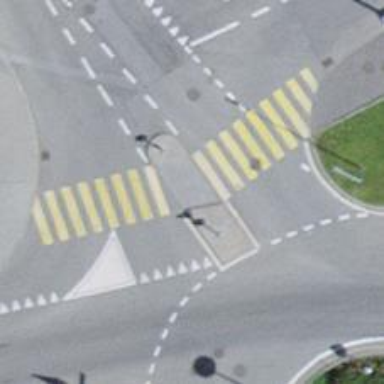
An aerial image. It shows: Uncontrolled zebra crossing on the road.